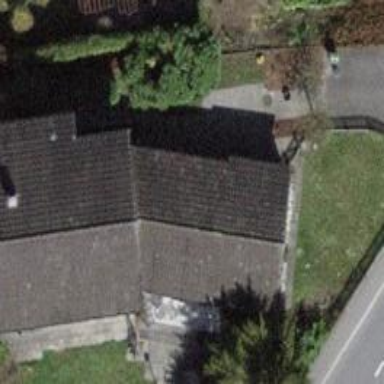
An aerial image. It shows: Building with tile roof.